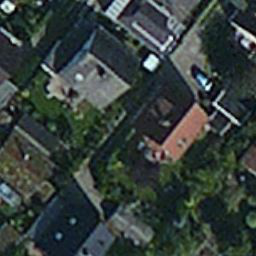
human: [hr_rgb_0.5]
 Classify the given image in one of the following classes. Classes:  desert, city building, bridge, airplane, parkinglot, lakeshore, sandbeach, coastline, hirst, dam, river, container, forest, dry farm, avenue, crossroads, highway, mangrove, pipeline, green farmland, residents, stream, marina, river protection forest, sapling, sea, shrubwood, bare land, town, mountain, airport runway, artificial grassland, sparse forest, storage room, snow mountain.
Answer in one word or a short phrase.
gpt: residents